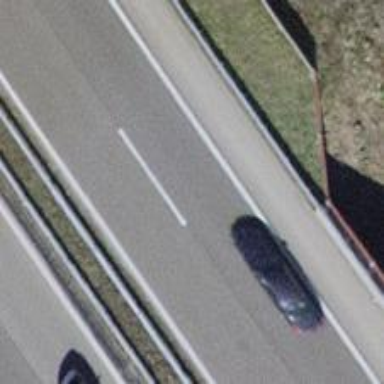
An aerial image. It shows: Asphalt bridge over motorway.